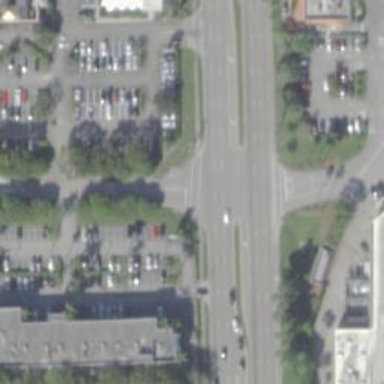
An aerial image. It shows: Uncontrolled road crossing with lines marking the way.